Question: Attempting to use a <URL> to make it easier to generate a self-signed code certificates I'm trying to find the DIR location of makecert.exe
I followed <URL> and all the command line switches worked without error. - However when attempting to use the UI tool I received the error:

So I assumed that I would need to place the tool in the same directory as the makecert.exe and pvk2pfx.exe
Here are the places I've looked:
- - - - - -
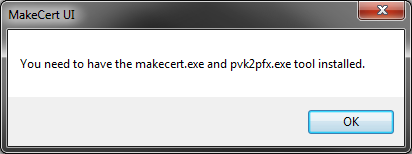
Answer: Found it: 'C:\Program Files (x86)\Windows Kits\8.0ind'
or for Visual Studio 2013: 'C:\Program Files (x86)\Windows Kits\8.1ind'